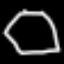
Label: octagon